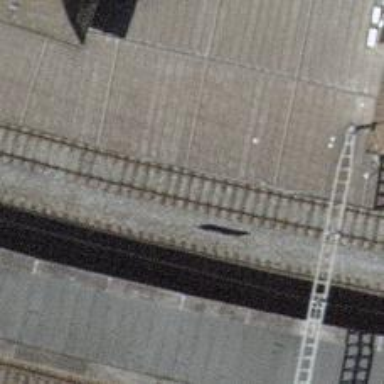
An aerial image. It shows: Stop position for public transport on the railway.